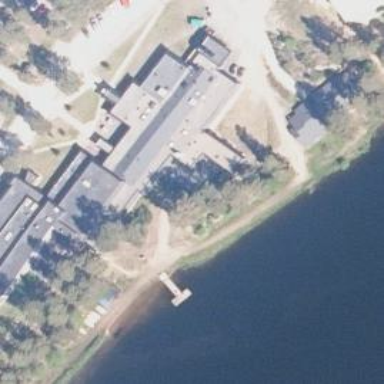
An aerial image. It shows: Hotel building.